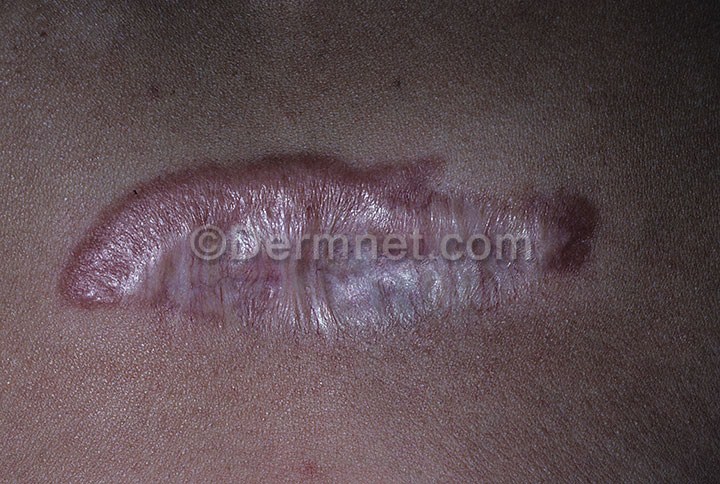
Disease: Seborrheic Keratoses and other Benign Tumors